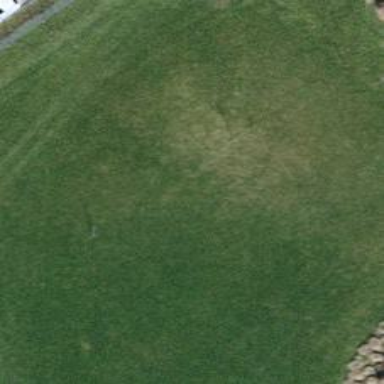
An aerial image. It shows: Grass pitch designated as leisure land.